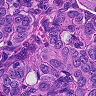
Metastatic tissue present: yes